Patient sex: M
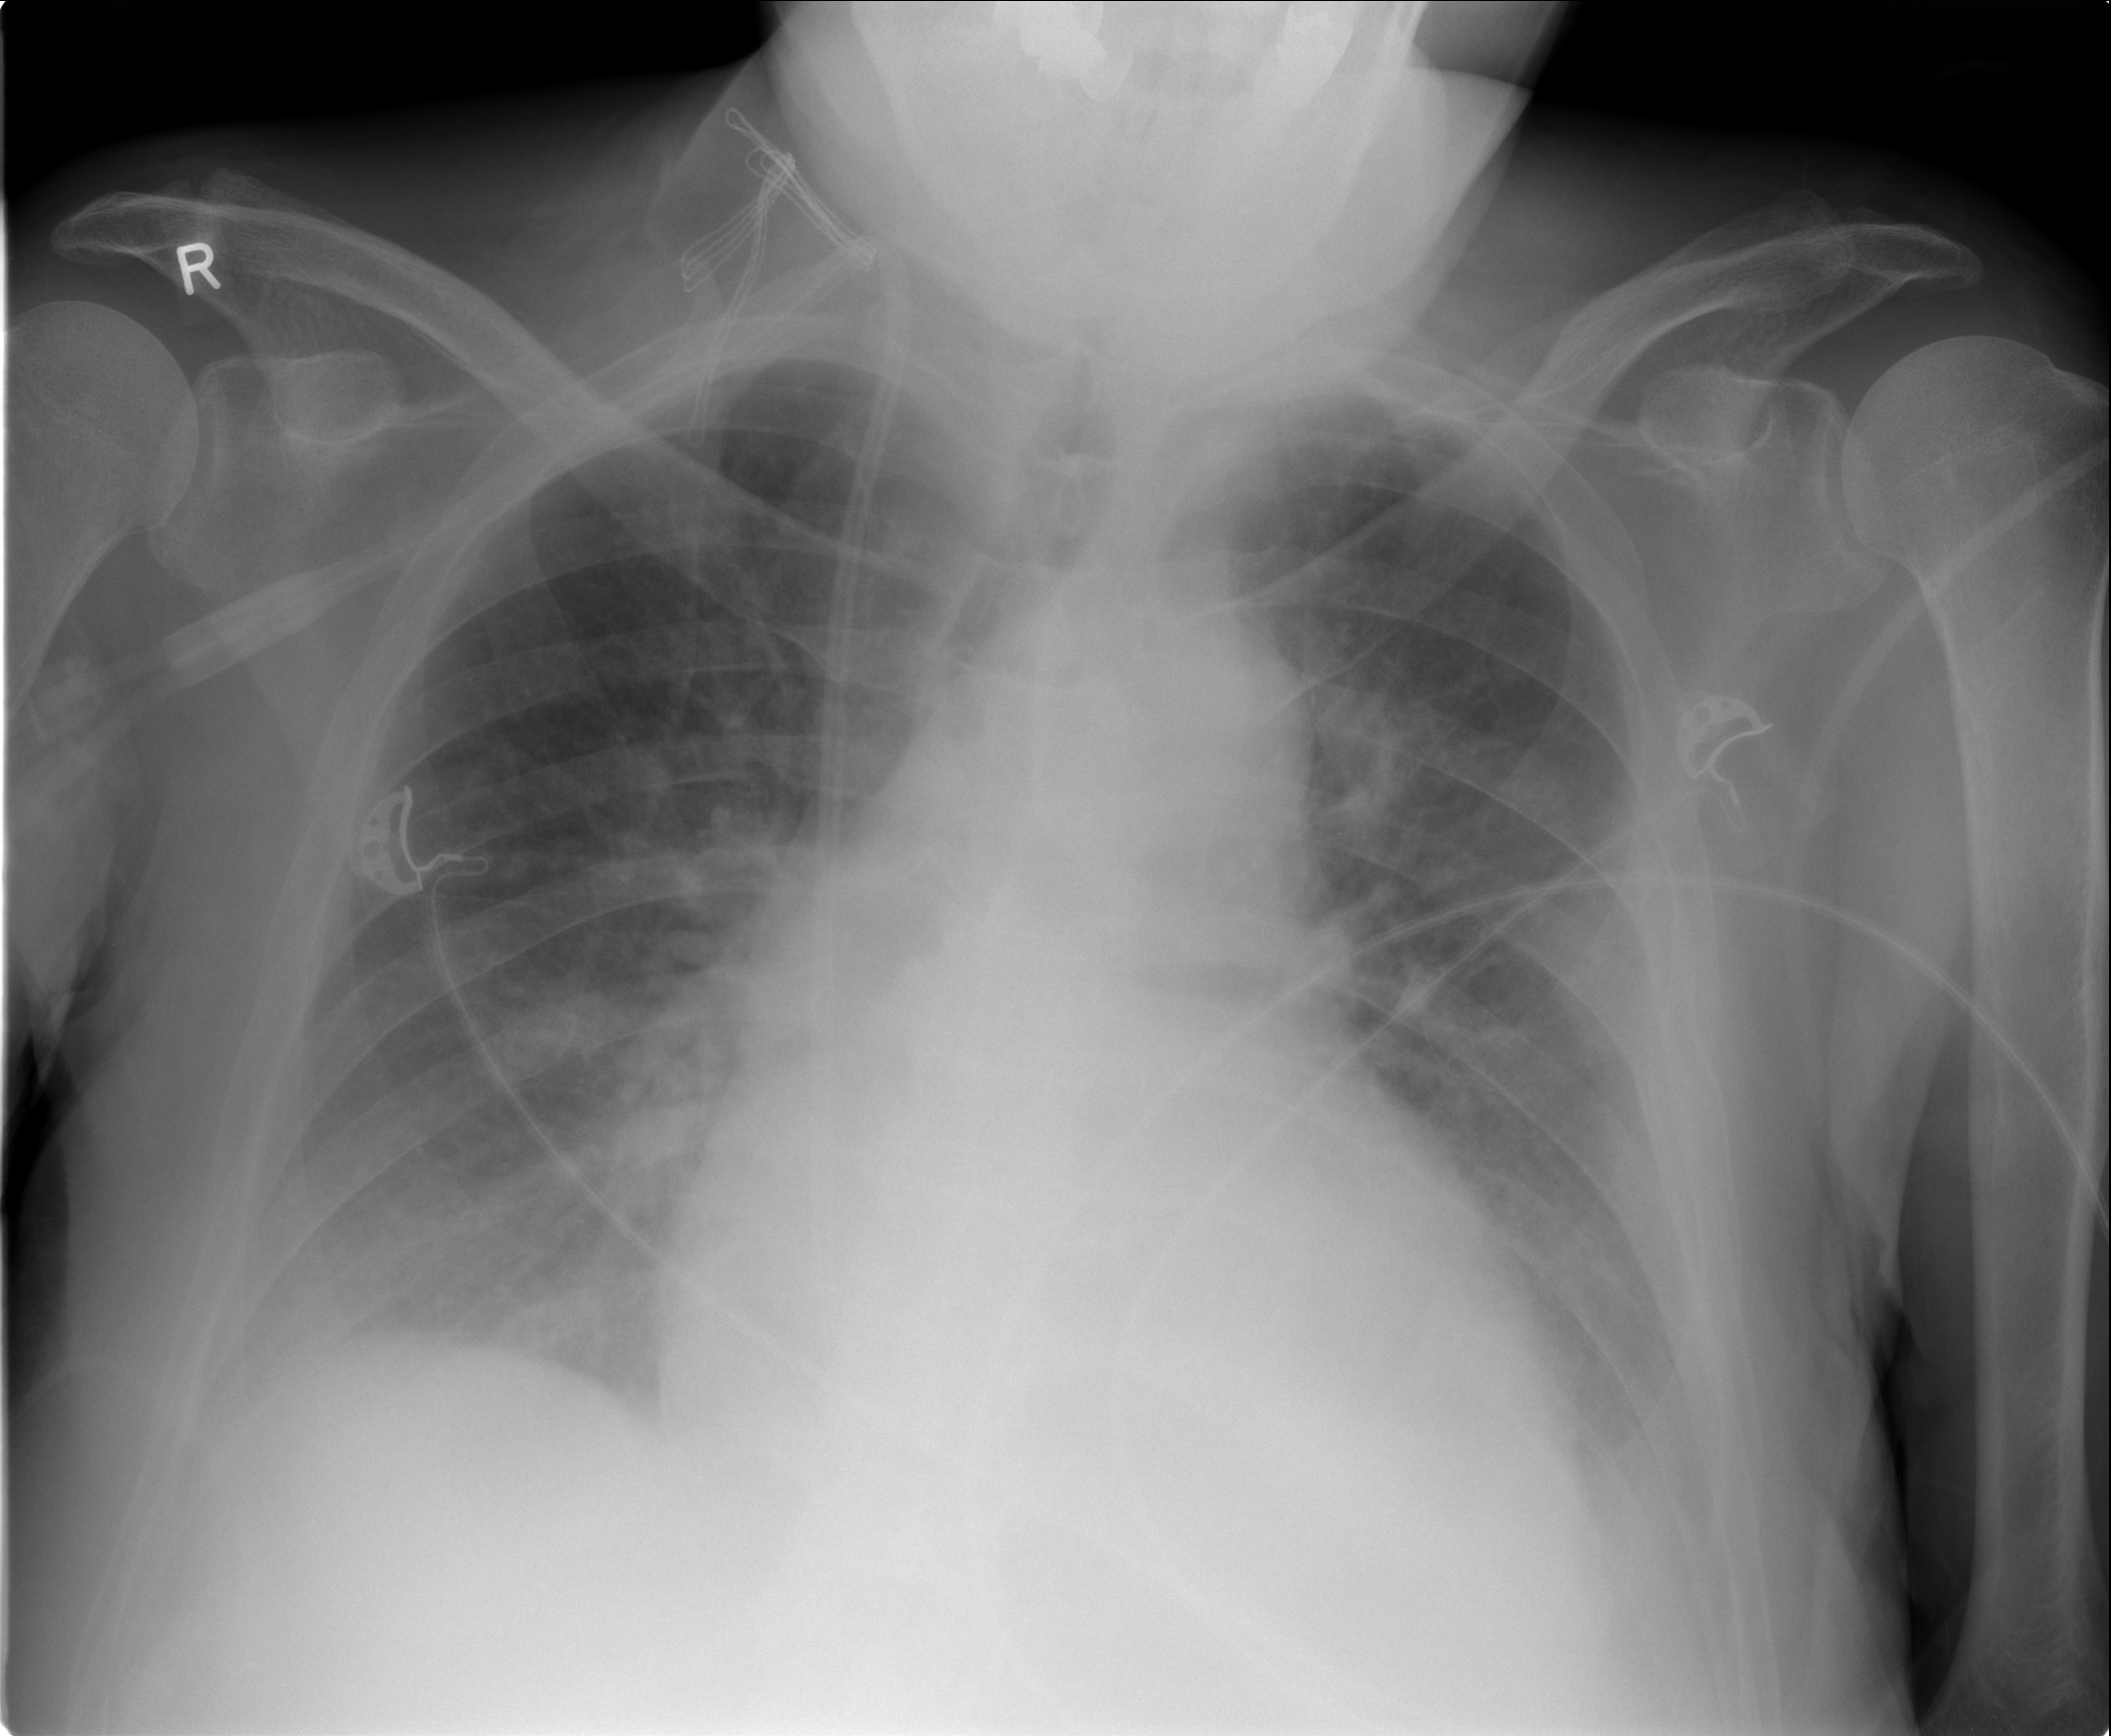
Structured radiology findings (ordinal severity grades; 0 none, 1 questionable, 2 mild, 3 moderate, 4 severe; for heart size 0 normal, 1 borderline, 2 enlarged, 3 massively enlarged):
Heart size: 2
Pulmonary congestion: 2
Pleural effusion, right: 2
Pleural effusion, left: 2
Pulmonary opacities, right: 0
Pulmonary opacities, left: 2
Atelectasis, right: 2
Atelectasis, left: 2